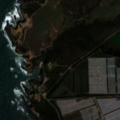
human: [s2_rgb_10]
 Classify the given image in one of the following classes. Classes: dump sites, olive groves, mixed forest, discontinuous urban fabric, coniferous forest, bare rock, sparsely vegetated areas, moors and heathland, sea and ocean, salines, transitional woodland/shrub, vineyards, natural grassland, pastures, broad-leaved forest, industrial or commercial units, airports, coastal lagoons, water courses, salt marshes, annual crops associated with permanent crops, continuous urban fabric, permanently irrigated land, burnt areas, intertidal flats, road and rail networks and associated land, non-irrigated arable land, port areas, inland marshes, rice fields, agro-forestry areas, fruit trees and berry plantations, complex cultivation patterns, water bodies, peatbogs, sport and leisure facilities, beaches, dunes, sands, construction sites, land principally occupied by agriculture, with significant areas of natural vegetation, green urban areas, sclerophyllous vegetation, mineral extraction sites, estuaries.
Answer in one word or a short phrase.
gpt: non-irrigated arable land, permanently irrigated land, pastures, sclerophyllous vegetation, transitional woodland/shrub, sea and ocean